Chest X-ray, PA view. Patient: 58 years old, sex M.
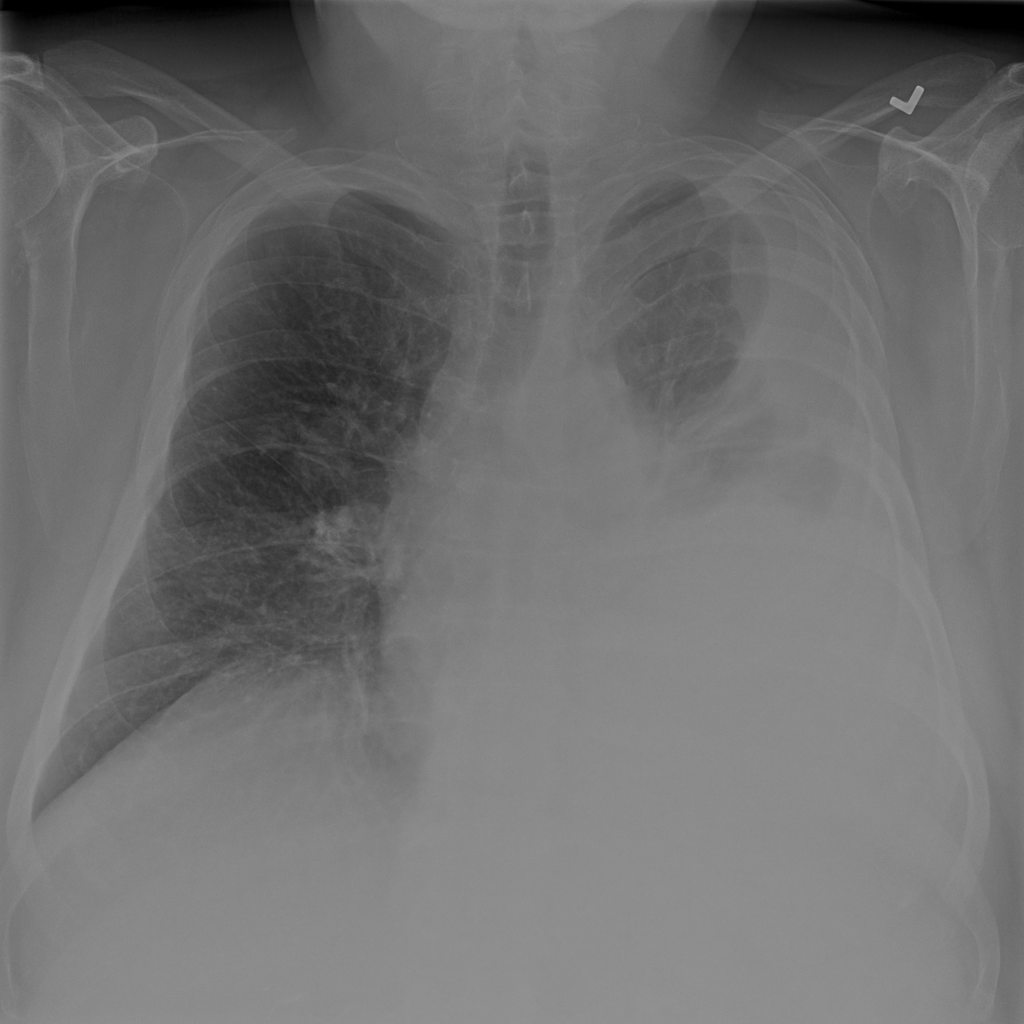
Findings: Atelectasis, Consolidation, Effusion